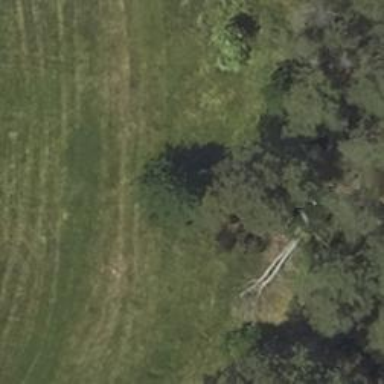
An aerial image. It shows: Deciduous tree with broadleaved leaves.